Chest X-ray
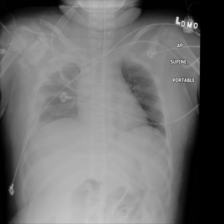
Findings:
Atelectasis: negative
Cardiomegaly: negative
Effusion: negative
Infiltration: negative
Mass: negative
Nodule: negative
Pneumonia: negative
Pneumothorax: negative
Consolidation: negative
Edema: negative
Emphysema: negative
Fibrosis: negative
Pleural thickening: negative
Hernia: negative